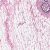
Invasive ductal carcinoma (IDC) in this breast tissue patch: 0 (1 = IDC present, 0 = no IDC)